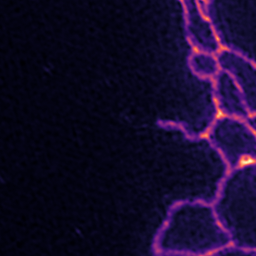
Label: Super-resolution ER image